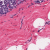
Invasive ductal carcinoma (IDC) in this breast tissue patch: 0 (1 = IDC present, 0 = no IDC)